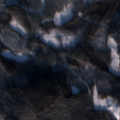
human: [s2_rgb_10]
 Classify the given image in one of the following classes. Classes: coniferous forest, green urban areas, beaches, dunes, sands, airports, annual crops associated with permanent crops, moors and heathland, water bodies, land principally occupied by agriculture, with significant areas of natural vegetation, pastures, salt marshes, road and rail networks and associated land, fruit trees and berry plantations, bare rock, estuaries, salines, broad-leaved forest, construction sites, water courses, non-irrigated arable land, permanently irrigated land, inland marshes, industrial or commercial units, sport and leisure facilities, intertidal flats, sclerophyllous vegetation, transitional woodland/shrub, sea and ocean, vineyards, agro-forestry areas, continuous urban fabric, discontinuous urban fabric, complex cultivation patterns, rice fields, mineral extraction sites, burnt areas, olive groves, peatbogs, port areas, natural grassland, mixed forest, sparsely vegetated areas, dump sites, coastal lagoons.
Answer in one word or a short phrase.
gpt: coniferous forest, mixed forest